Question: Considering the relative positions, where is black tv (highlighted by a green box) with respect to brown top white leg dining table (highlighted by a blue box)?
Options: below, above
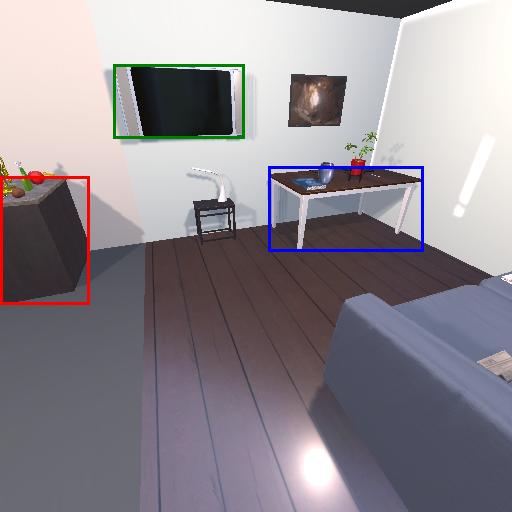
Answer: below